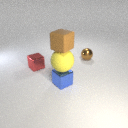
small brown metal sphere behind small red metal cube